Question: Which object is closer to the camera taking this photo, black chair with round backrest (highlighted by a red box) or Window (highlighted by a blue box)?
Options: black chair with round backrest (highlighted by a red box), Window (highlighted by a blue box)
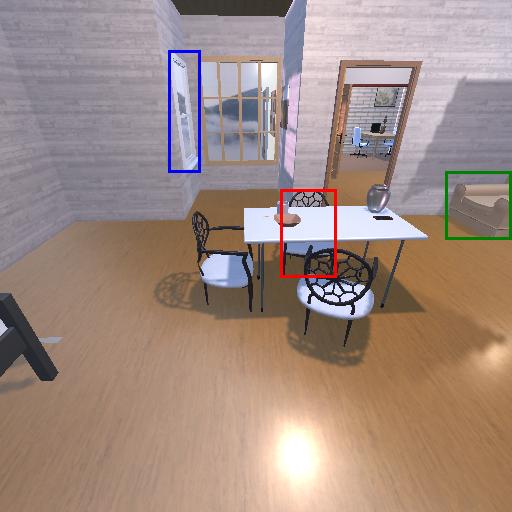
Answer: black chair with round backrest (highlighted by a red box)